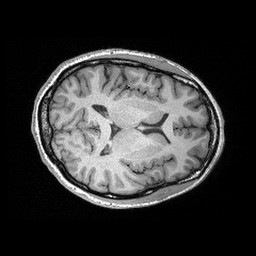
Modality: T1w
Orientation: axial
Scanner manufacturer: siemens
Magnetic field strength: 3 T
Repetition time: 2.3 s
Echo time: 0.00298 s